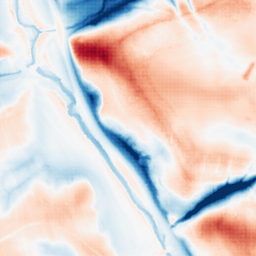
Category: classical
Decomposition family: gaussian_anisotropic
Decomposition parameters: sigma_x: 10
sigma_y: 20
Upsampling method: sinc_blackman
Upsampling parameters: scale: 2
kernel_size: 4
Upsampling scale: 2